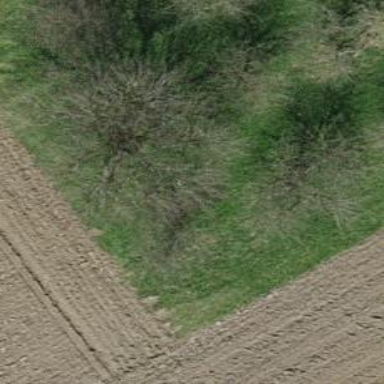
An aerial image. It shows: Beautiful tree in nature.